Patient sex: M
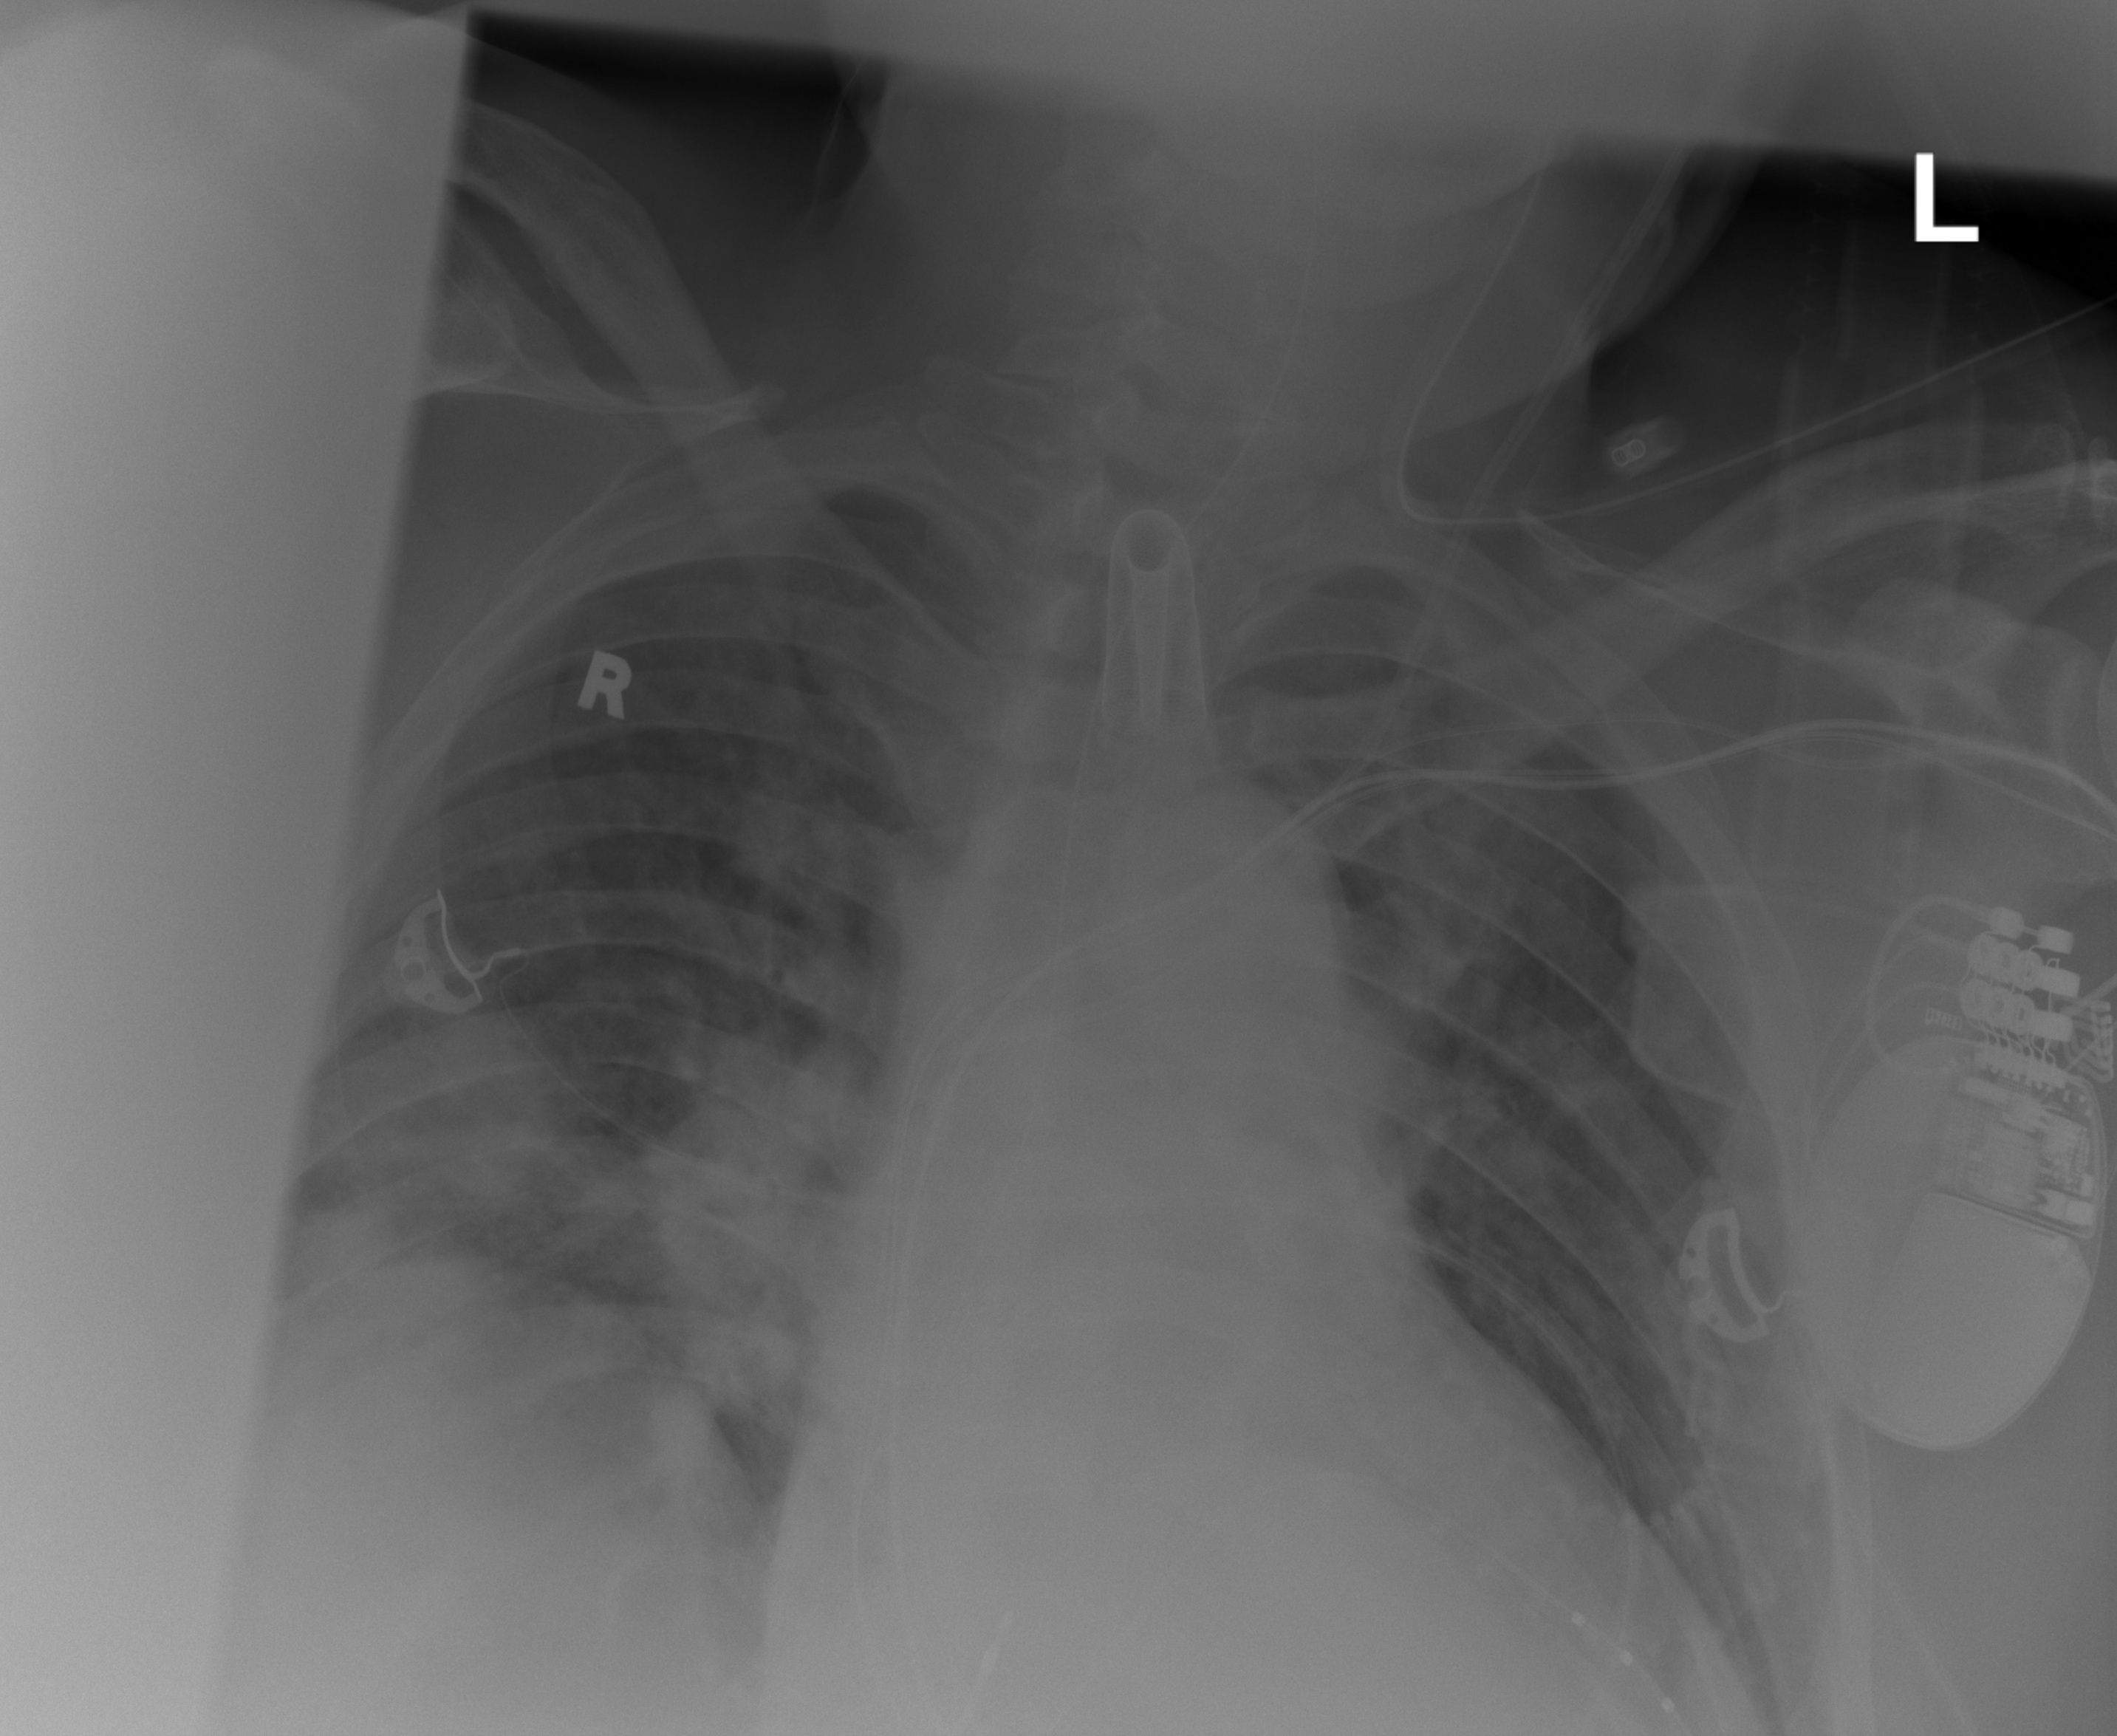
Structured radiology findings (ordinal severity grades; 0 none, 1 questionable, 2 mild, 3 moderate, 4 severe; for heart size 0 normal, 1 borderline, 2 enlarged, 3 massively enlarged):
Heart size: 2
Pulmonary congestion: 2
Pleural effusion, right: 0
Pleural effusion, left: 0
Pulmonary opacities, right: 3
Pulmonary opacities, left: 0
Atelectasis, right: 2
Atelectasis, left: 2